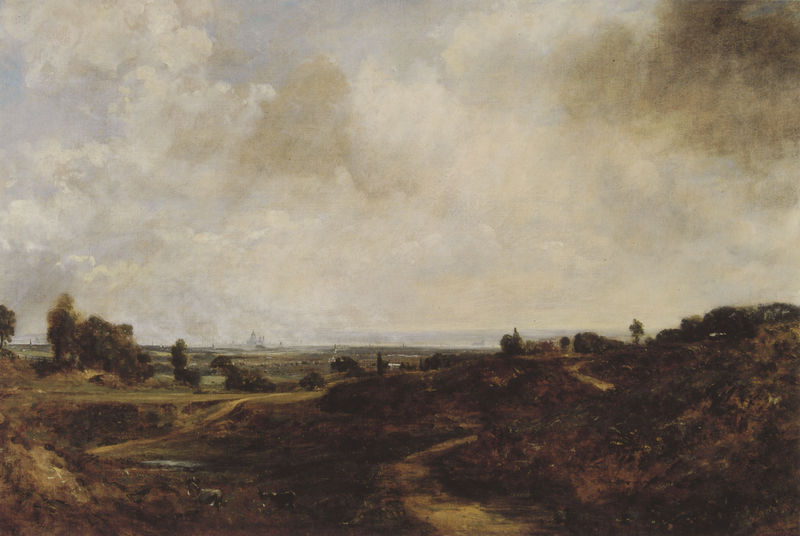
Titel: Hampstead Heath with London in the Distance
Künstler: John Constable
Institution: Collection Mr. and Mrs. David Thomson
Schlagwörter: baum, blau, dunkel, gemälde, gewitter, himmel, meer, schatten, wasser, weiß, wolken, bäume, fluss, gelb, grün, kirchturm, landschaft, menschen, ocker, see, stadt, teich, braun, grau, hell, hintergrund, licht, schwarz, strasse, gebäude, gras, haus, rot, tier, tiere, weg, wiese, wolke, beige, malerei, holland, niederlande, öl, bach, ebene, erde, feld, felder, ferne, horizont, häuser, hügel, kühe, natur, weite, wind, busch, büsche, flachland, gebüsch, kirche, pfad, qualm, sträucher, wege, wiesen, land, gold, england, wald, anhöhe, esel, pferd, pferde, turm, weiher, bewölkt, farbig, pfütze, sommer, düster, italien, ort, abhang, acker, bergig, sonnenlicht, dorf, nebel, kuh, bauernhof, herbst, hof, kuppel, constable, querformat, turner, wetter, stimmung, regen, pfützen, schaf, kloster, türme, dom, heide, kunst, pinsel, kathedrale, rom, tümpel, brauntöne, strassen, horizontal, balu, städte, schafe, schaafe, ziege, erdtöne, landstrich, höfe, tiber, flamen, pfade, erdhügel, morgengrauen, matsch, pastoral, dörfer, bauernhöfe, köln, geböude, flandern, wolkendecke, john, satdt, john constable, querformate, aker, belgien, braunton, erdton, zenit, ewege